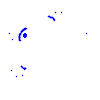
Particle: proton